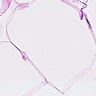
Metastatic tissue present: no